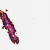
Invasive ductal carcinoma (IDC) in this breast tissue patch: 0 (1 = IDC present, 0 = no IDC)